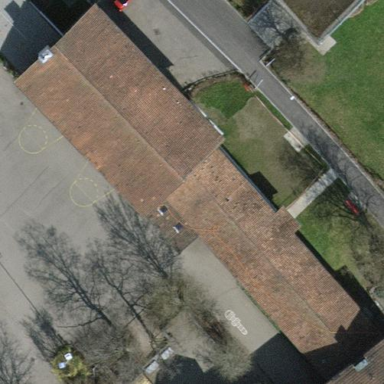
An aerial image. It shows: School building.